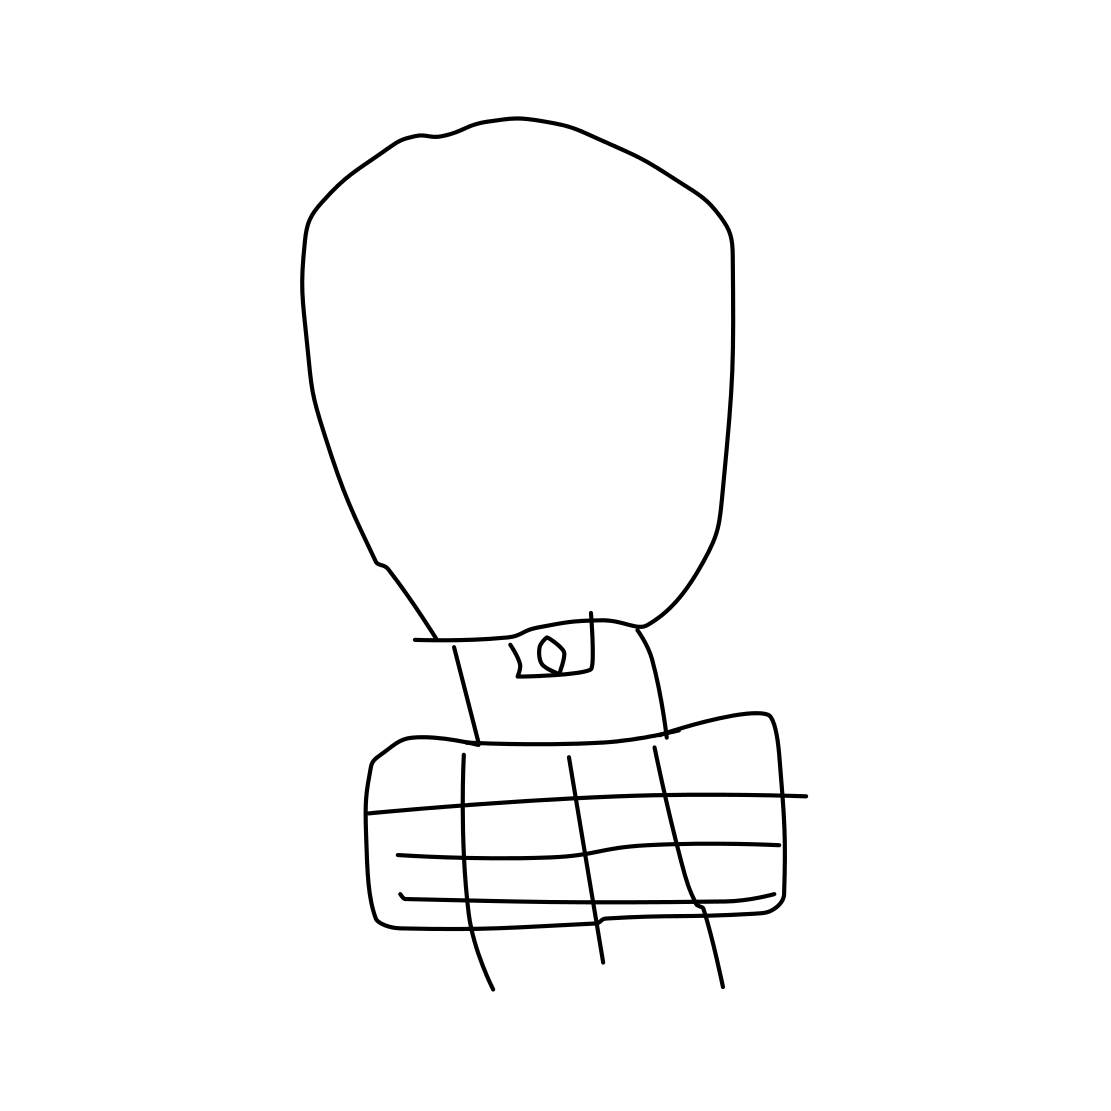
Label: hot air balloon